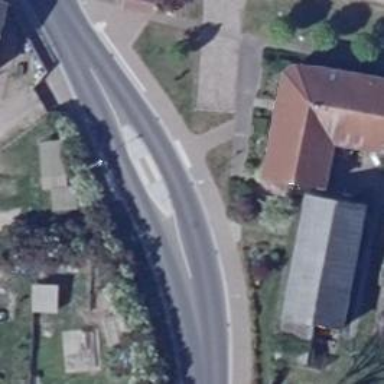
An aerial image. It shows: Traffic calming island.